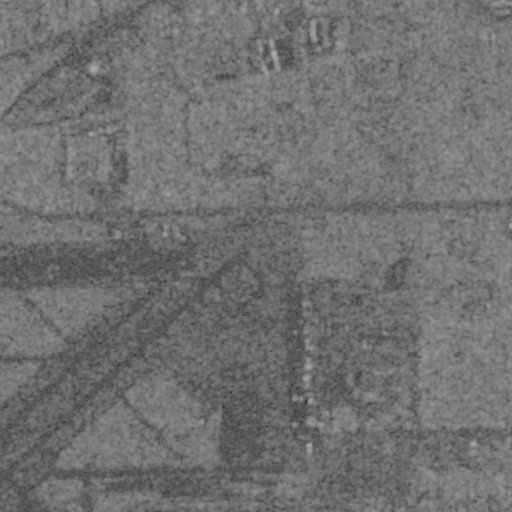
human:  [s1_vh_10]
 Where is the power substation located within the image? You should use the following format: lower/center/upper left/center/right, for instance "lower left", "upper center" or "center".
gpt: The power substation is located in the upper center of the image.
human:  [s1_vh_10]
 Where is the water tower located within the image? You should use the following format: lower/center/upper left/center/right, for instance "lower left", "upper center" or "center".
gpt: The water tower is located in the lower right of the image.
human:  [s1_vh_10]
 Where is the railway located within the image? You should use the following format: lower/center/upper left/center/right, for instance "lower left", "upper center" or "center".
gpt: The railway is located in the upper of the image.
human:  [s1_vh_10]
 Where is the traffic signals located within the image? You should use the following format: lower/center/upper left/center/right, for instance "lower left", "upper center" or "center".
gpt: The traffic signals is located in the upper left of the image.
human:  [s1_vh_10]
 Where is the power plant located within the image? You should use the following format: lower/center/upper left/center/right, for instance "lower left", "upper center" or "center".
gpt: There is no power plant in the image.

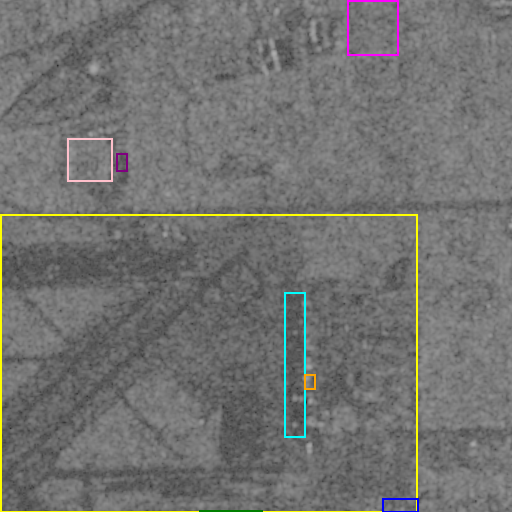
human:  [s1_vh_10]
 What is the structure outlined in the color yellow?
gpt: The structure outlined in yellow is an airport.
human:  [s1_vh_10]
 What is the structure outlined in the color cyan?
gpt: The structure outlined in cyan is an airport apron.
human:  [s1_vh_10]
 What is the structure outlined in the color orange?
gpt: The structure outlined in orange is an airport hangar.
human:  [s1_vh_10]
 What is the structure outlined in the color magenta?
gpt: The structure outlined in magenta is a crop field.
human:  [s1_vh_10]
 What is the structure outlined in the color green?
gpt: The structure outlined in green is a landfill.
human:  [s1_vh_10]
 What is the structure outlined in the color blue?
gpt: The structure outlined in blue is a park.
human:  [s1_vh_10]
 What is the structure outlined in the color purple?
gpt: The structure outlined in purple is a parking lot.
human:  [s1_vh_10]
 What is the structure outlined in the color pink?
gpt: The structure outlined in pink is a building.
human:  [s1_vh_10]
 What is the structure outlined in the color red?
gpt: There is no red outline.